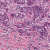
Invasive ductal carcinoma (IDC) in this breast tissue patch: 1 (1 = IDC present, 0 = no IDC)